Question: I am having a problem with the size of the CListBox that is suppose to cover all the client area of the SDi application.
My Main Window looks as shown below:

As you can clearly see that the list box does not cover the whole client area.
The following is what I am doing in on size of the CWnd derived class:
'''
void CLogWnd::OnSize(UINT nType, int cx, int cy)
{
CWnd::OnSize(nType, cx, cy);
m_pWndLogList->SetWindowPos(NULL, 0, 0, cx, cy, SWP_NOMOVE | SWP_NOZORDER);
}
'''
'CLogWnd' is the main window that fill all the area of the 'CMainFrame'.
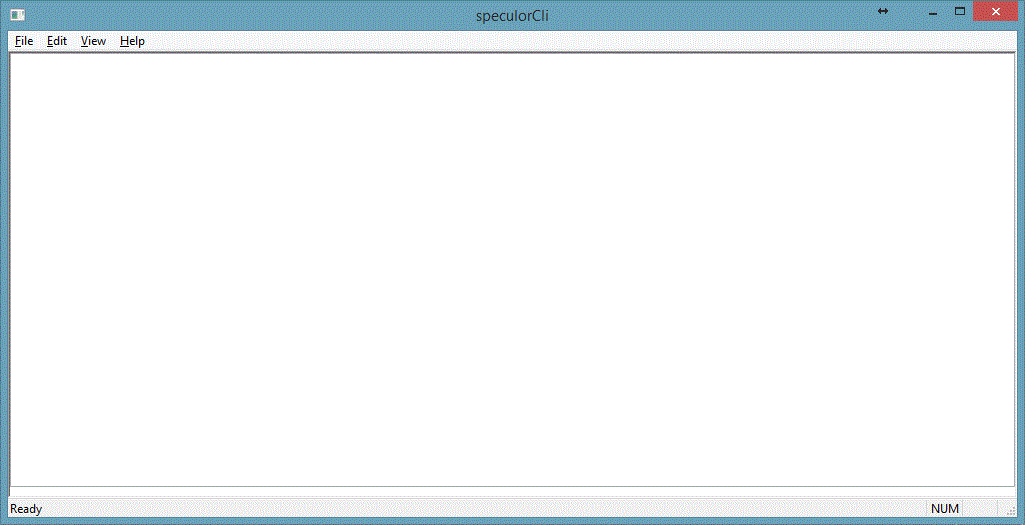
Answer: Give your listbox 'LBS_NOINTEGRALHEIGHT' style. Without it, the box wants to have a height that's an exact multiple of a row height.